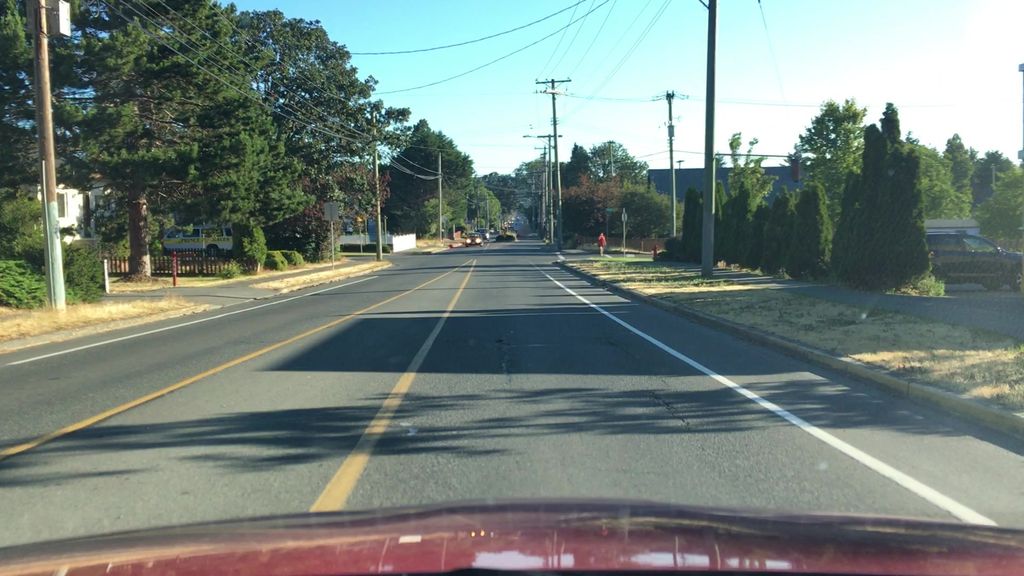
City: victoria